Question: I have a query which returns a bunch of different data, however I want to have it replace all the values upon a certain condition.
What I have written below kind of gives me the result I want but not really. It creates a new column instead of replacing the other one:

'''
SELECT
CASE
WHEN T4.[U_DestType] = '6'
THEN (SELECT
'Company Limited' AS [ShipToCode]
)
END AS [ShipToCode],
T2.[ShipToCode],
T6.[StreetS],
T6.[StreetNoS],
T6.[CityS],
T6.[ZipCodeS],
T6.[CountryS],
T5.[LicTradNum],
T2.[CardCode],
T4.[Phone1],
T4.[E_Mail],
T4.[U_DestType],
CASE
WHEN T4.[Country] = 'GB'
THEN 'EN'
ELSE T4.[Country]
END AS [Country],
T4.[U_ShortName]
FROM[...]
'''
The end goal is to replace all of the columns with some preset values instead of just ShipToCode as above.
I tried putting an EXIST subquery after FROM too but that didn't work either.
Is this possible? I'm probably missing something very obvious.
Many thanks!
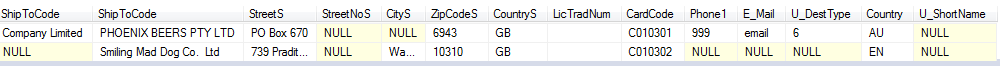
Answer: You can use an ELSE in your CASE expression to combine the two "columns":
'''
CASE
WHEN T4.[U_DestType] = '6'
THEN (SELECT
'Company Limited' AS [ShipToCode]
)
ELSE T2.[ShipToCode]
END AS [ShipToCode],
'''
And by the way, you didn't need to use a Sub-Select. This would work just as well and is easier to read:
'''
CASE
WHEN T4.[U_DestType] = '6' THEN 'Company Limited'
ELSE T2.[ShipToCode]
END AS [ShipToCode],
'''